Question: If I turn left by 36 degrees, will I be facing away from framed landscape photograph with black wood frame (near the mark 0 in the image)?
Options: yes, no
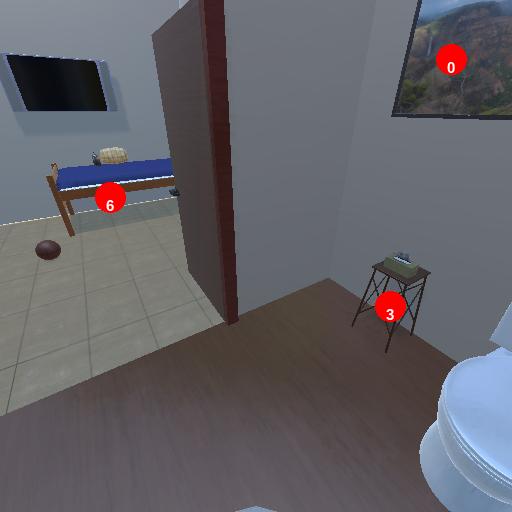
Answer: yes